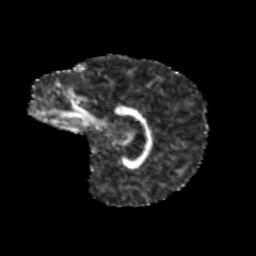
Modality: FA
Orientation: sagittal
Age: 9
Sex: female
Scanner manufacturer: siemens
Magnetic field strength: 3 T
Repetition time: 3.8 s
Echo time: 0.07 s